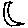
Label: moon